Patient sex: M
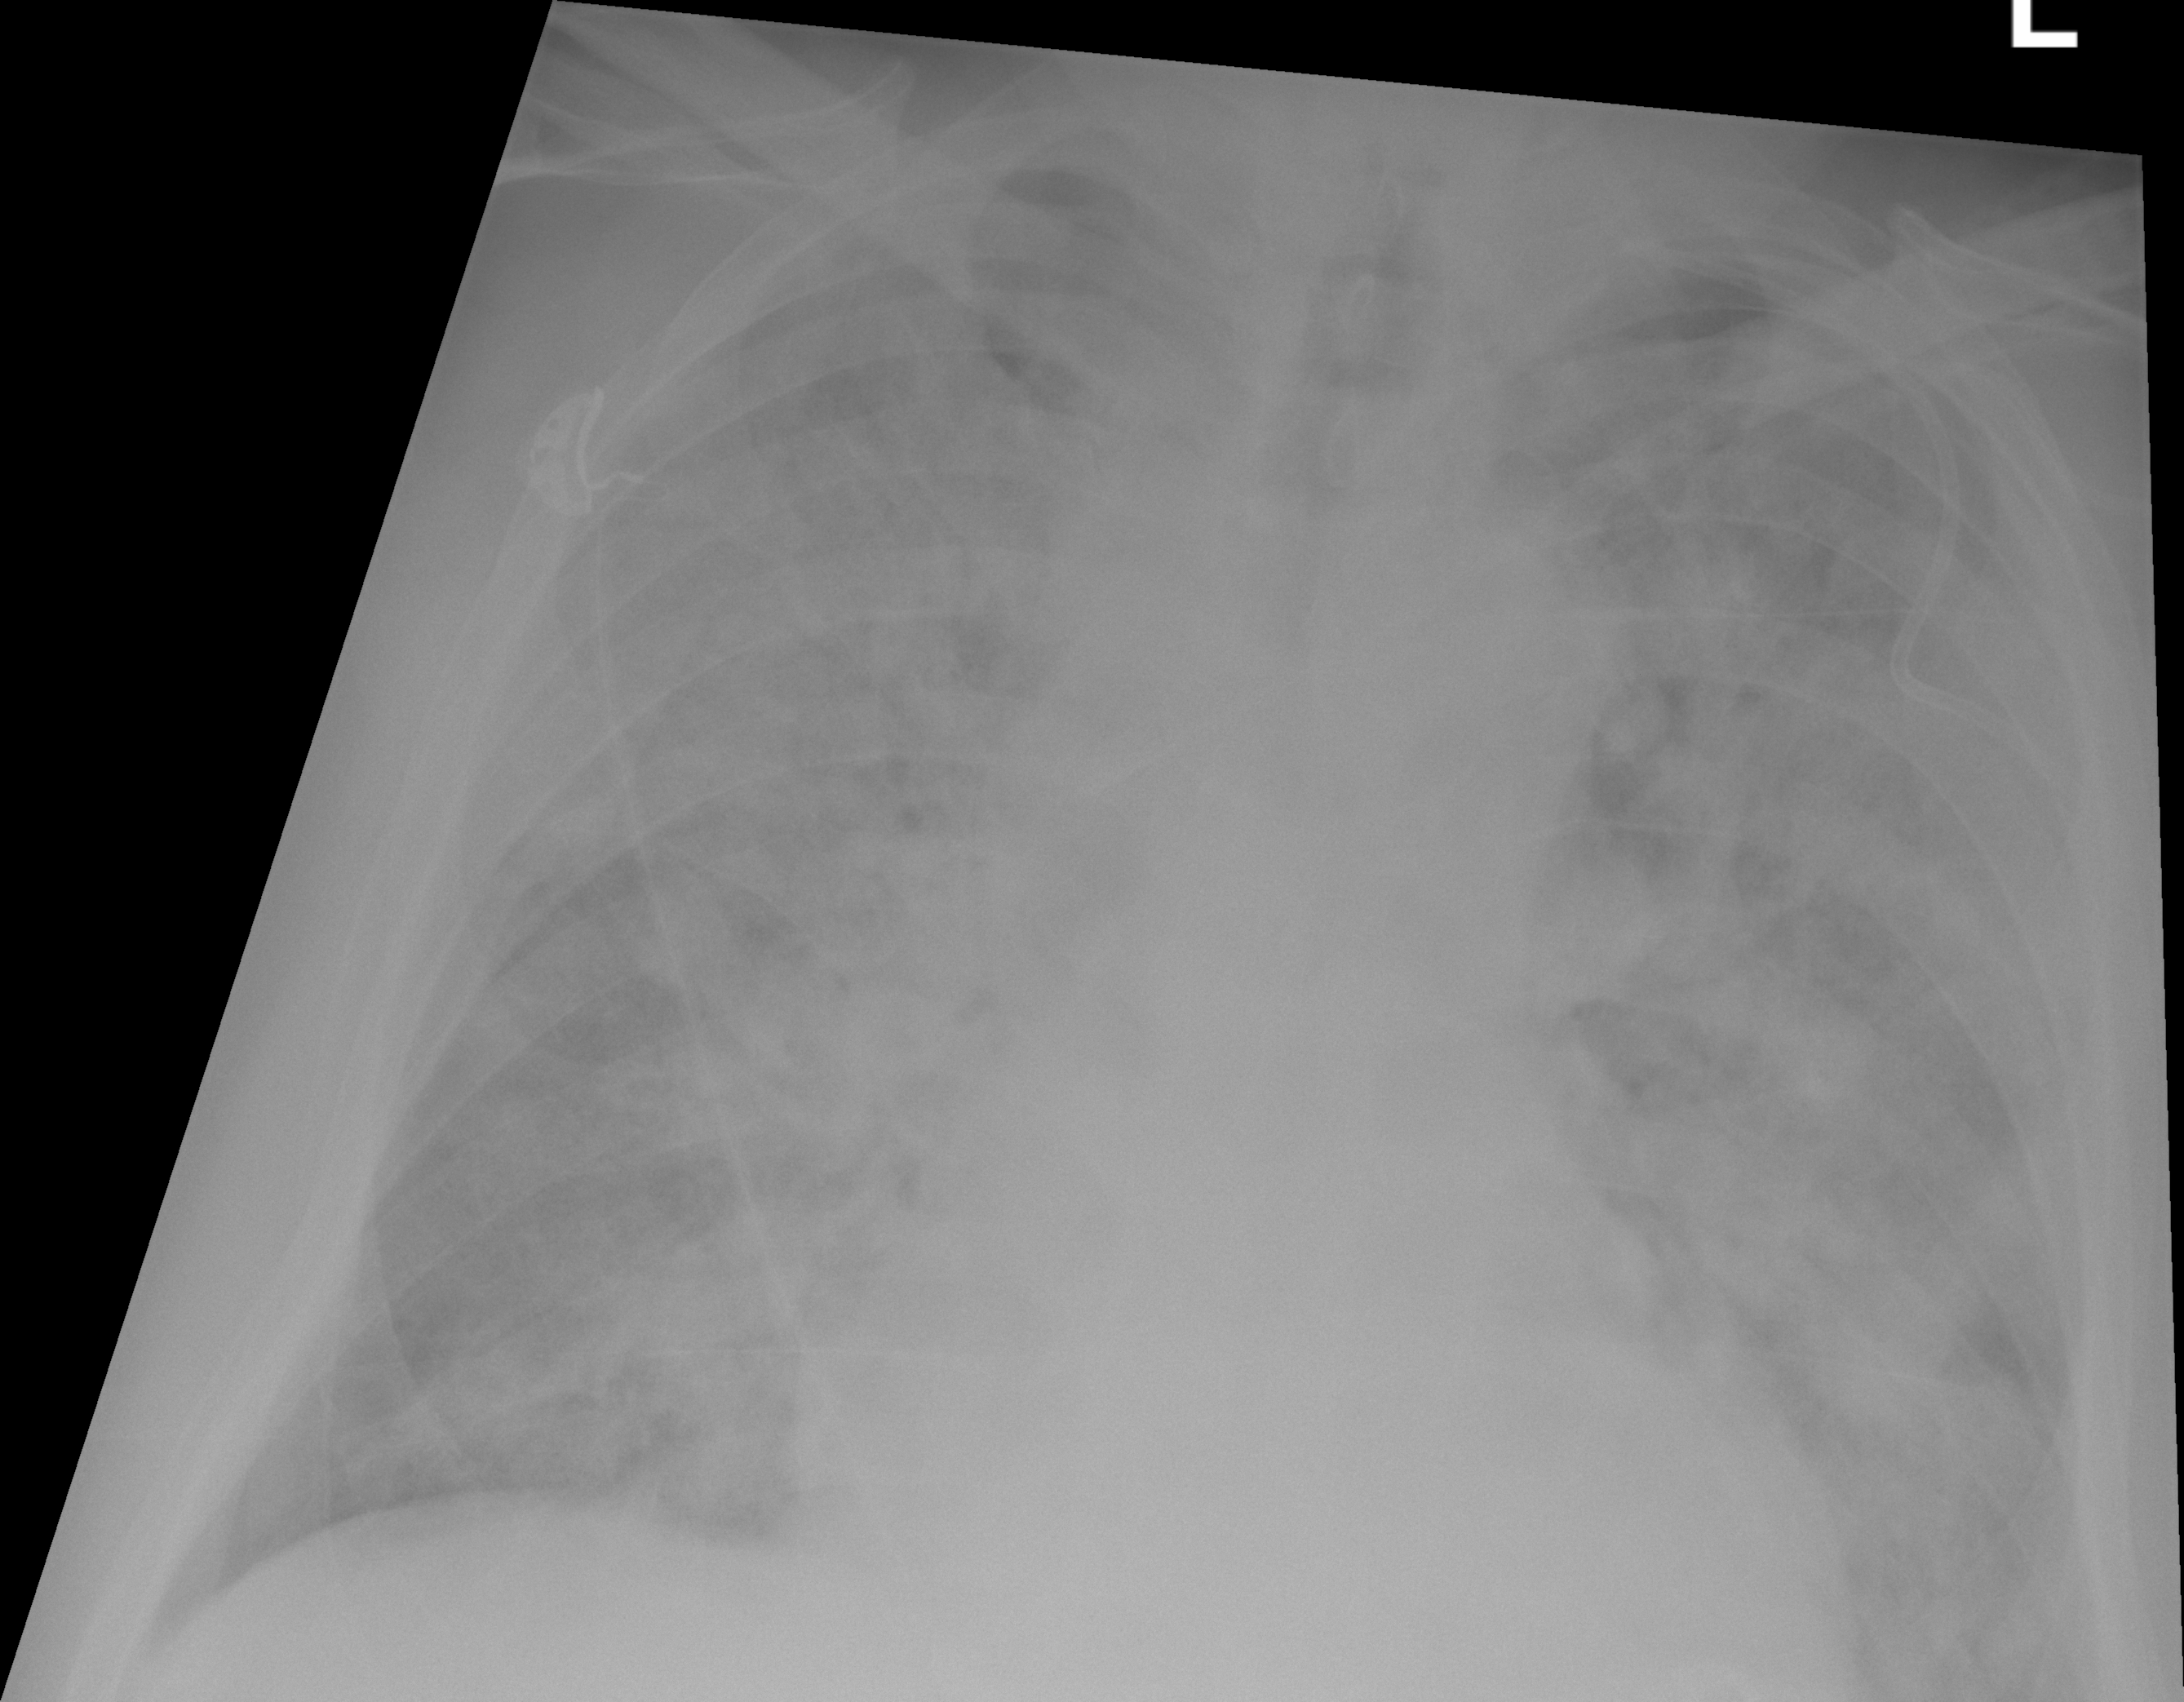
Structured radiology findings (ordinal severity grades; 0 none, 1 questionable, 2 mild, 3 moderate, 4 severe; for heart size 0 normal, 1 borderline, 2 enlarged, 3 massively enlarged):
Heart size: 2
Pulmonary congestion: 3
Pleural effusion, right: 0
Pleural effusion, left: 0
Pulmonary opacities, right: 3
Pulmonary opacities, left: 3
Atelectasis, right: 3
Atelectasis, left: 3